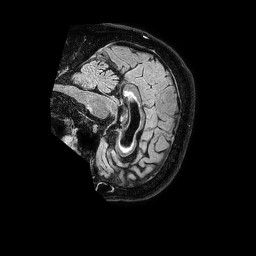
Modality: FLAIR
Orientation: sagittal
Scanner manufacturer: philips
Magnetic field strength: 1.5 T
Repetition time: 4.8 s
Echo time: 0.3 s